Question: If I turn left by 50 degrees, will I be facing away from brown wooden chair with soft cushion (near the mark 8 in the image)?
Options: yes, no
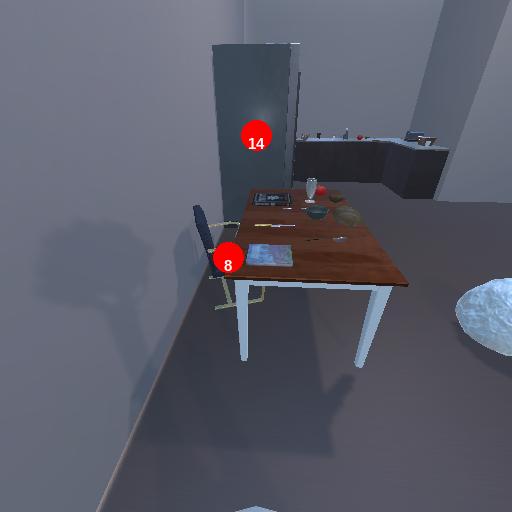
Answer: yes